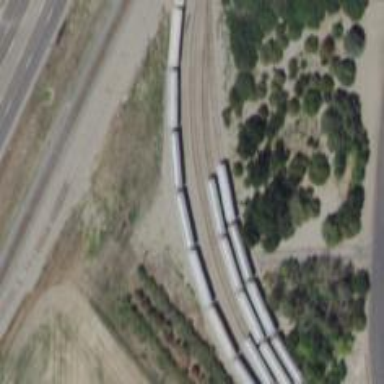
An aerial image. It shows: Railway siding with rails.